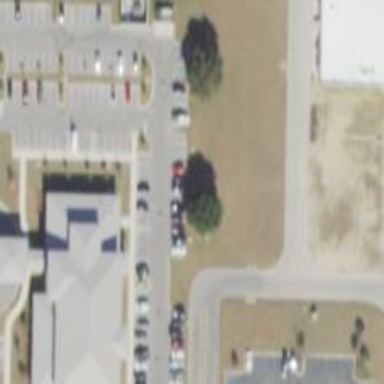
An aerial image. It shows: Parking space.